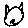
Label: cat